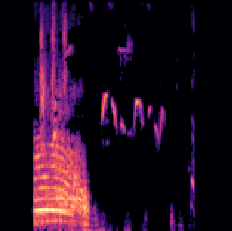
Sound class: Cow